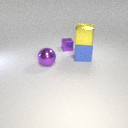
large purple metal sphere to the left of large blue rubber cube